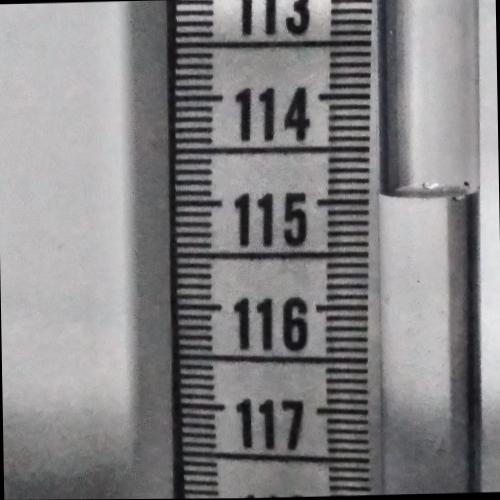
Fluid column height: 114.9 cm